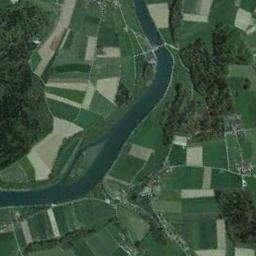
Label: river